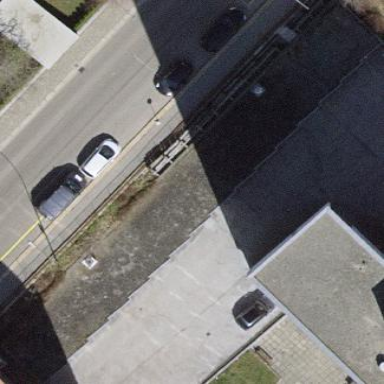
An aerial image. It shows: Flat roofed garages.